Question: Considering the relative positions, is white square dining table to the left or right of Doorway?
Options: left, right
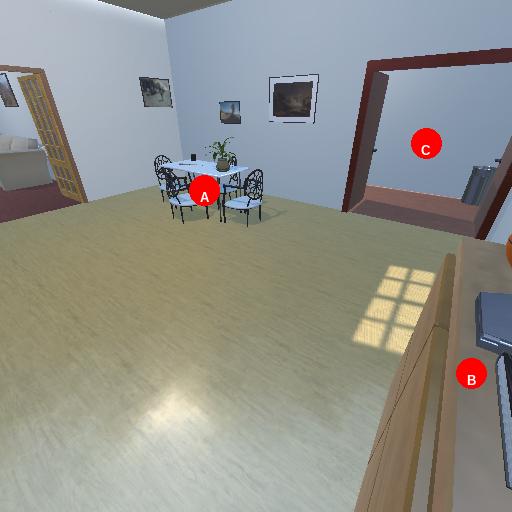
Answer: left